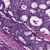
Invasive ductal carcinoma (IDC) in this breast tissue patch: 1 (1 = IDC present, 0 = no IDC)